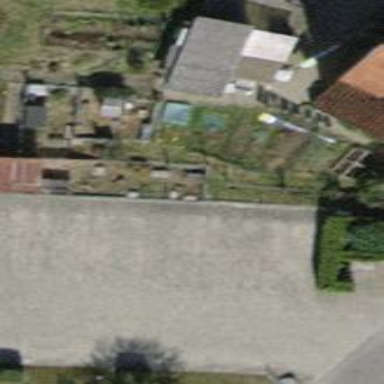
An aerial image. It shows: Garden area designated for leisure land.